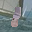
Label: 1